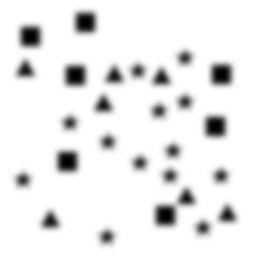
Squares: 7
Triangles: 7
Stars: 13
Total shapes: 27